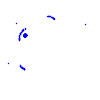
Particle: electron